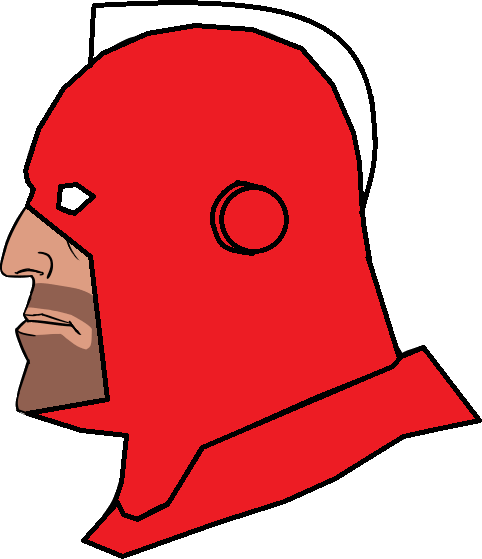
Label: 4_Yes_Chad